Question: I want to call google map intent without showing "Complete Action Dialog"?
Is it possible? Here is my code.
'''
String uri = "http://maps.google.com/maps?saddr=" + Utils.getLatitude(ShowDetails.this)+","+Utils.getLongitude(ShowDetails.this)+"&daddr="+userLatitude+","+userLongitude;
startActivity(new Intent(android.content.Intent.ACTION_DEFAULT, Uri.parse(uri)));
'''
I dont want to show below dialog when calling google map intent . Any Help is appreciated .

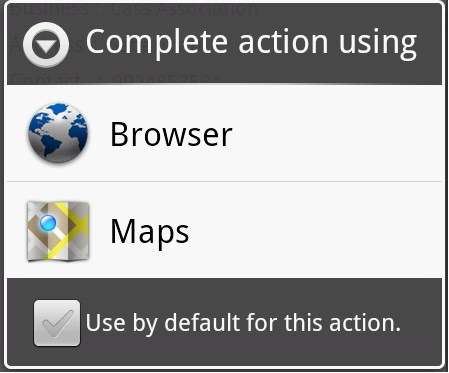
Answer: Below code helps me to solve my question.
'''
String uri = "http://maps.google.com/maps?saddr=" + Utils.getLatitude(ShowDetails.this)+","+Utils.getLongitude(ShowDetails.this)+"&daddr="+userLatitude+","+userLongitude;
Intent intent = new Intent(android.content.Intent.ACTION_VIEW, Uri.parse(uri));
intent.setClassName("com.google.android.apps.maps", "com.google.android.maps.MapsActivity");
startActivity(intent);
'''